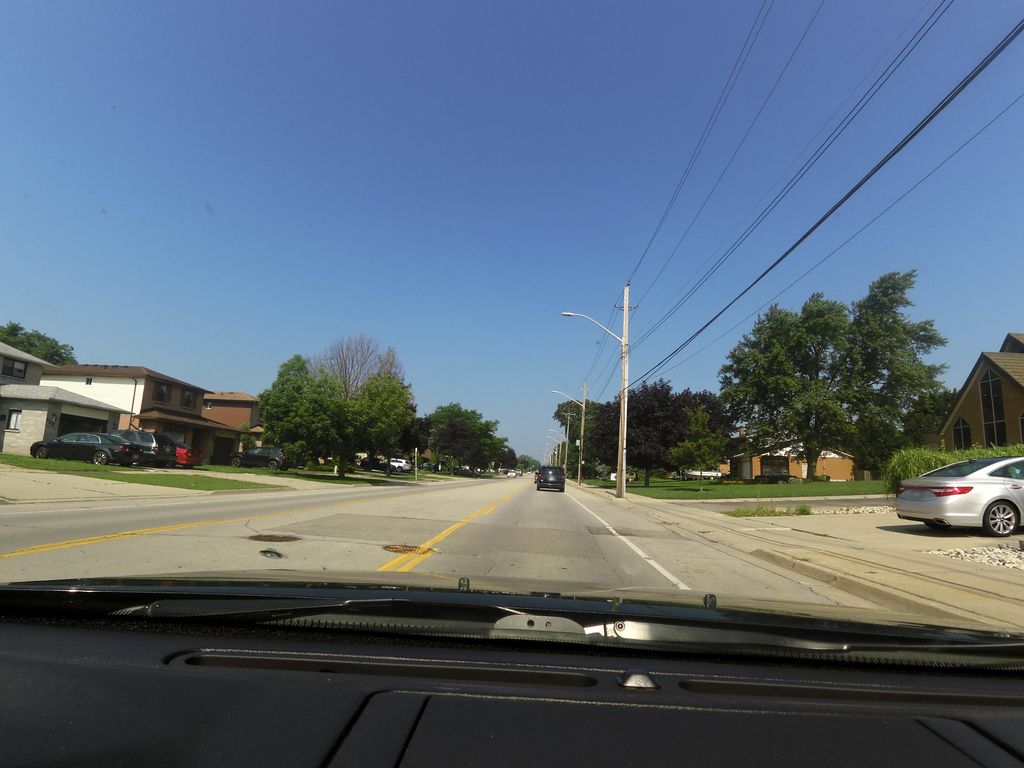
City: hamilton